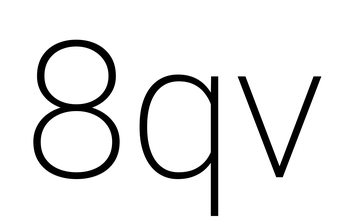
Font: Roboto_ExtraLight